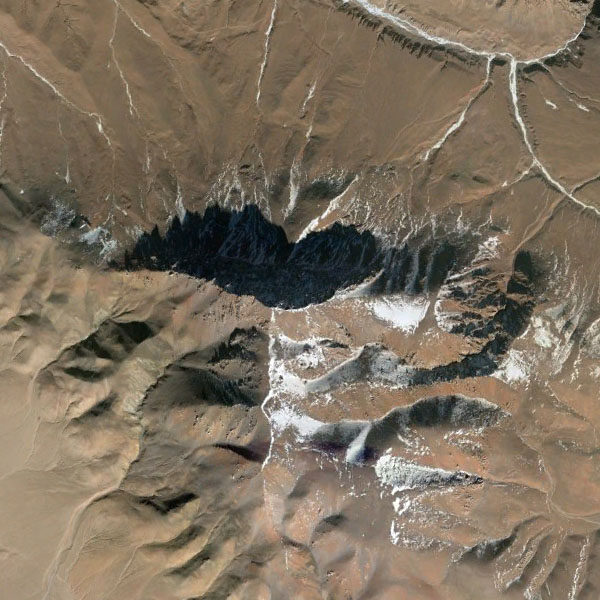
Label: Mountain